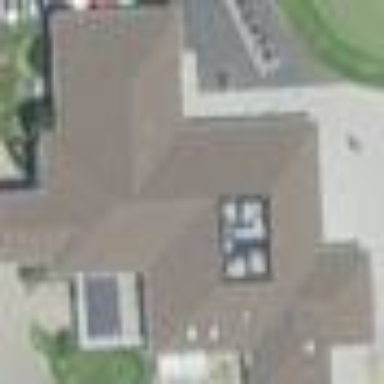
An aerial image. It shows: Clubhouse building at golf course.